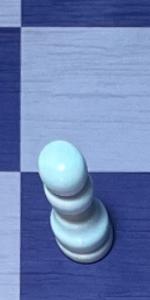
Label: Pawn_White